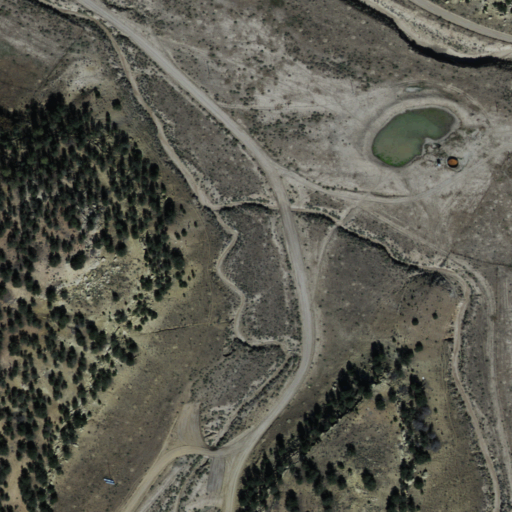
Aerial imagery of valley in Arizona named Center Valley containing shrub, evergreen forest, and grassland